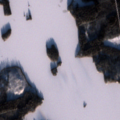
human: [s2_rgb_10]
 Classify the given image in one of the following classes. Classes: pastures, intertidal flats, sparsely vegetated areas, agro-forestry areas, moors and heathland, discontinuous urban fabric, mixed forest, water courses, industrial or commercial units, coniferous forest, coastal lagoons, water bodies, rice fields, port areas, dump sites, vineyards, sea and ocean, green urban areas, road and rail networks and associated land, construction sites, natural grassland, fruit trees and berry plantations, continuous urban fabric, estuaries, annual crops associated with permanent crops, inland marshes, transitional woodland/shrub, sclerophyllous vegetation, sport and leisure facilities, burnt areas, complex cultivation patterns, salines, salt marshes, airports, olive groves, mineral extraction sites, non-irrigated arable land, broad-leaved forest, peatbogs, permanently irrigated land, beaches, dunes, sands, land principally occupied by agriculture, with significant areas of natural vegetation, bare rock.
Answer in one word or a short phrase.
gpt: coniferous forest, mixed forest, water bodies